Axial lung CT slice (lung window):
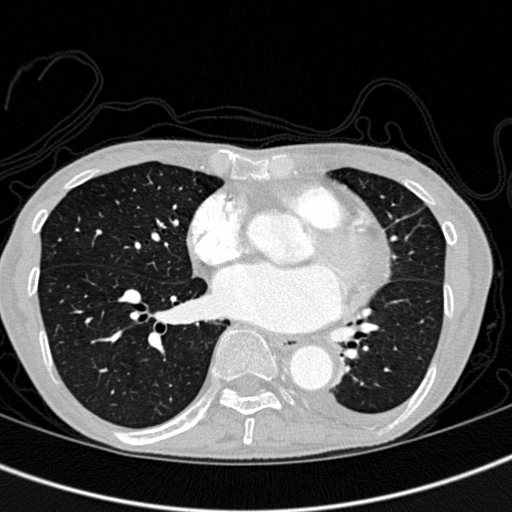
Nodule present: no